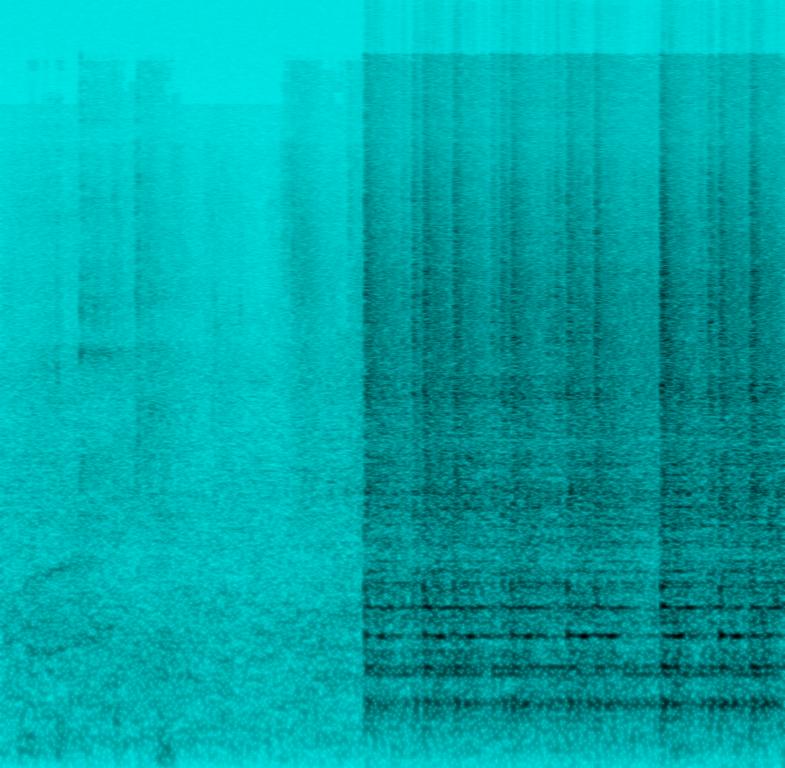
This amateur recording clip features a snare drum playing a continuous roll. It is like a marching beat. It sounds like a roll made before an important announcement in a kingdom. This is an instrumental clip. There are no voices in this clip. There are no other instruments in this clip.